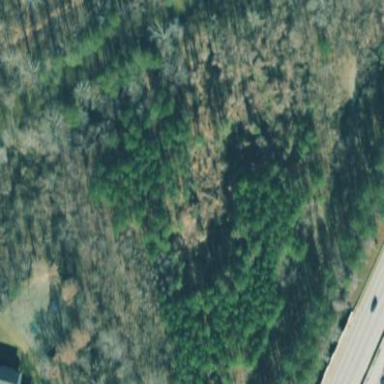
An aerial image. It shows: Beautiful woodland area.